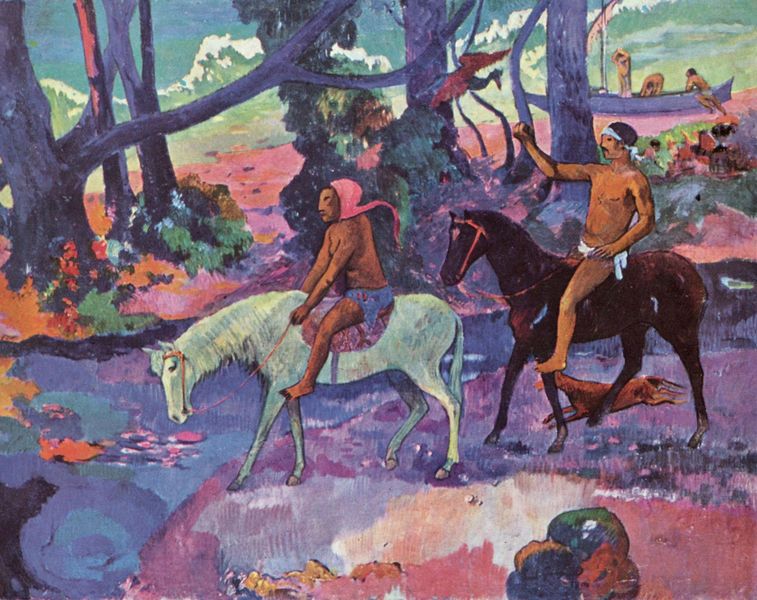
Titel: Die Furt
Künstler: Paul Gauguin
Standort: Sankt Petersburg
Institution: Eremitage
Schlagwörter: adler, baum, blau, dunkel, gemälde, hand, lendenschurz, mann, meer, nackt, schatten, schurz, vogel, wasser, weiß, aquarell, bäume, fluss, grün, landschaft, menschen, see, teich, ufer, äste, braun, bunt, frau, hut, männer, orange, schwarz, straße, gras, hund, rose, rot, tier, tiere, tuch, weg, wiese, expressionismus, haube, rock, kappe, mütze, band, stein, steine, stirnband, ast, bach, natur, spiegelung, stamm, zweige, büsche, gewässer, pfad, sträucher, paar, personen, pflanzen, rosa, wald, boot, kahn, pferd, pferde, reiter, mähne, reiten, ritt, sattel, zaumzeug, zügel, kopfbedeckung, spanien, farbig, gischt, küste, pfütze, schiff, segel, segelboot, strand, welle, wellen, zwei, fischer, laufen, fels, farbe, lila, violett, rast, haarband, stämme, wogen, kopftuch, oberkörper, gauguin, pink, südsee, kanu, moos, geschirr, schimmel, risalit, dunkelhäutig, reh, tümpel, gaugin, ausreiten, halfter, tränke, wildnis, rösser, astgabel, matisse, gabel, chagall, perde, bewuchs, karibik, dänemark, einwohner, indianer, paul gaugin, tahiti, ureinwohner, kopfband, äaste, ethnologie, ausland, gaugain, indigene, weißes pferd, teitend, braunes pferd, indianer reiten im wald